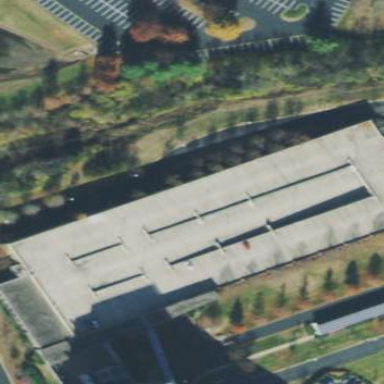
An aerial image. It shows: Multi-storey parking building.